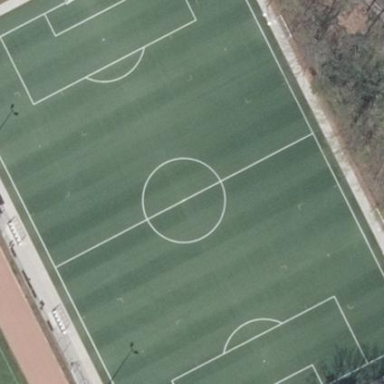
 suitable for sports and leisure activities."